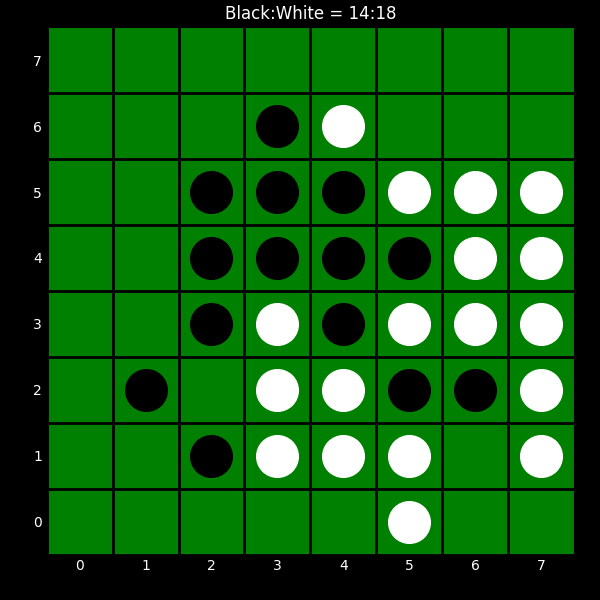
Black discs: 14
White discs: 18